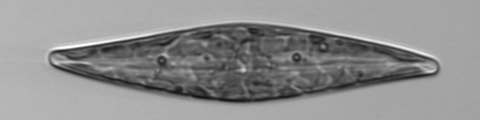
Label: Pleurosigma